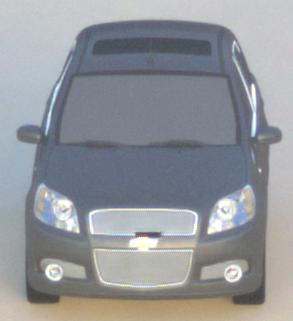
Make: Chevrolet
Model: Aveo 1.2
Detailed model: Aveo
Model produced from: 2008/06
Model produced until: 2011/01
Doors: 3
Color: gray
Road condition: dry road
Daytime: dawn
Contrast: medium contrast